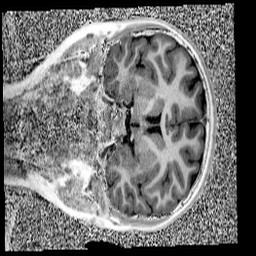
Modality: UNIT1
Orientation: coronal
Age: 11
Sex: female
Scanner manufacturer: siemens
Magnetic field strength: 3 T
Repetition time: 4 s
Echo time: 0.00299 s